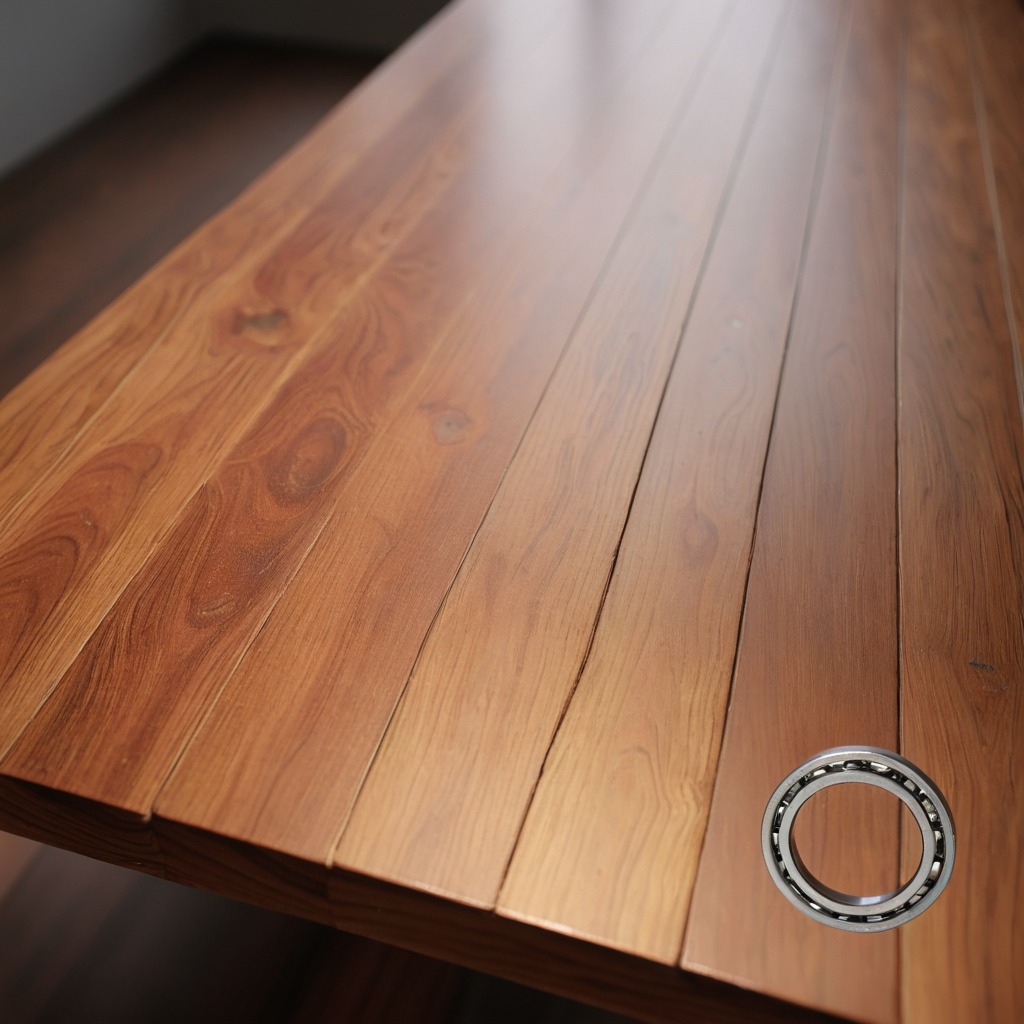
A metal ball bearing lies on a wooden table in a carpentry studio rich wood textures side lighting.